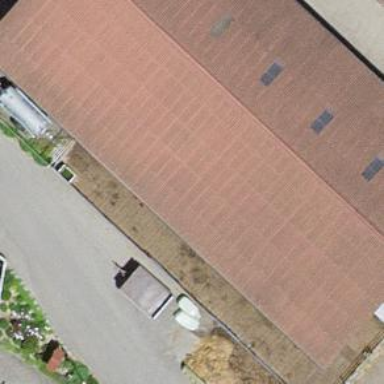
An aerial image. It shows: Farm auxiliary building.